Question: I Would like to realize the following loading animation with java swing :

The circle has to spin clockwise.
What would be the best way to make it ?
Thank you very much.
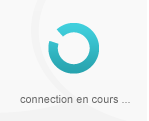
Answer: You can use the <URL> class to create your own animation using your existing icon.